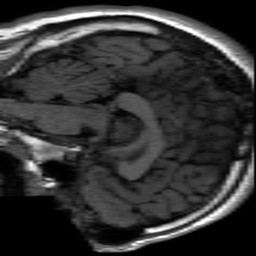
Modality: inplaneT1
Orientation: sagittal
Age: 20
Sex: male
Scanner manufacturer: ge
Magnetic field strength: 3 T
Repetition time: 2.307 s
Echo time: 0.02328 s